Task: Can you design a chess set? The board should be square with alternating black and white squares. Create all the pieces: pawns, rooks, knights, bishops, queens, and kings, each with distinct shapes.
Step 2632:
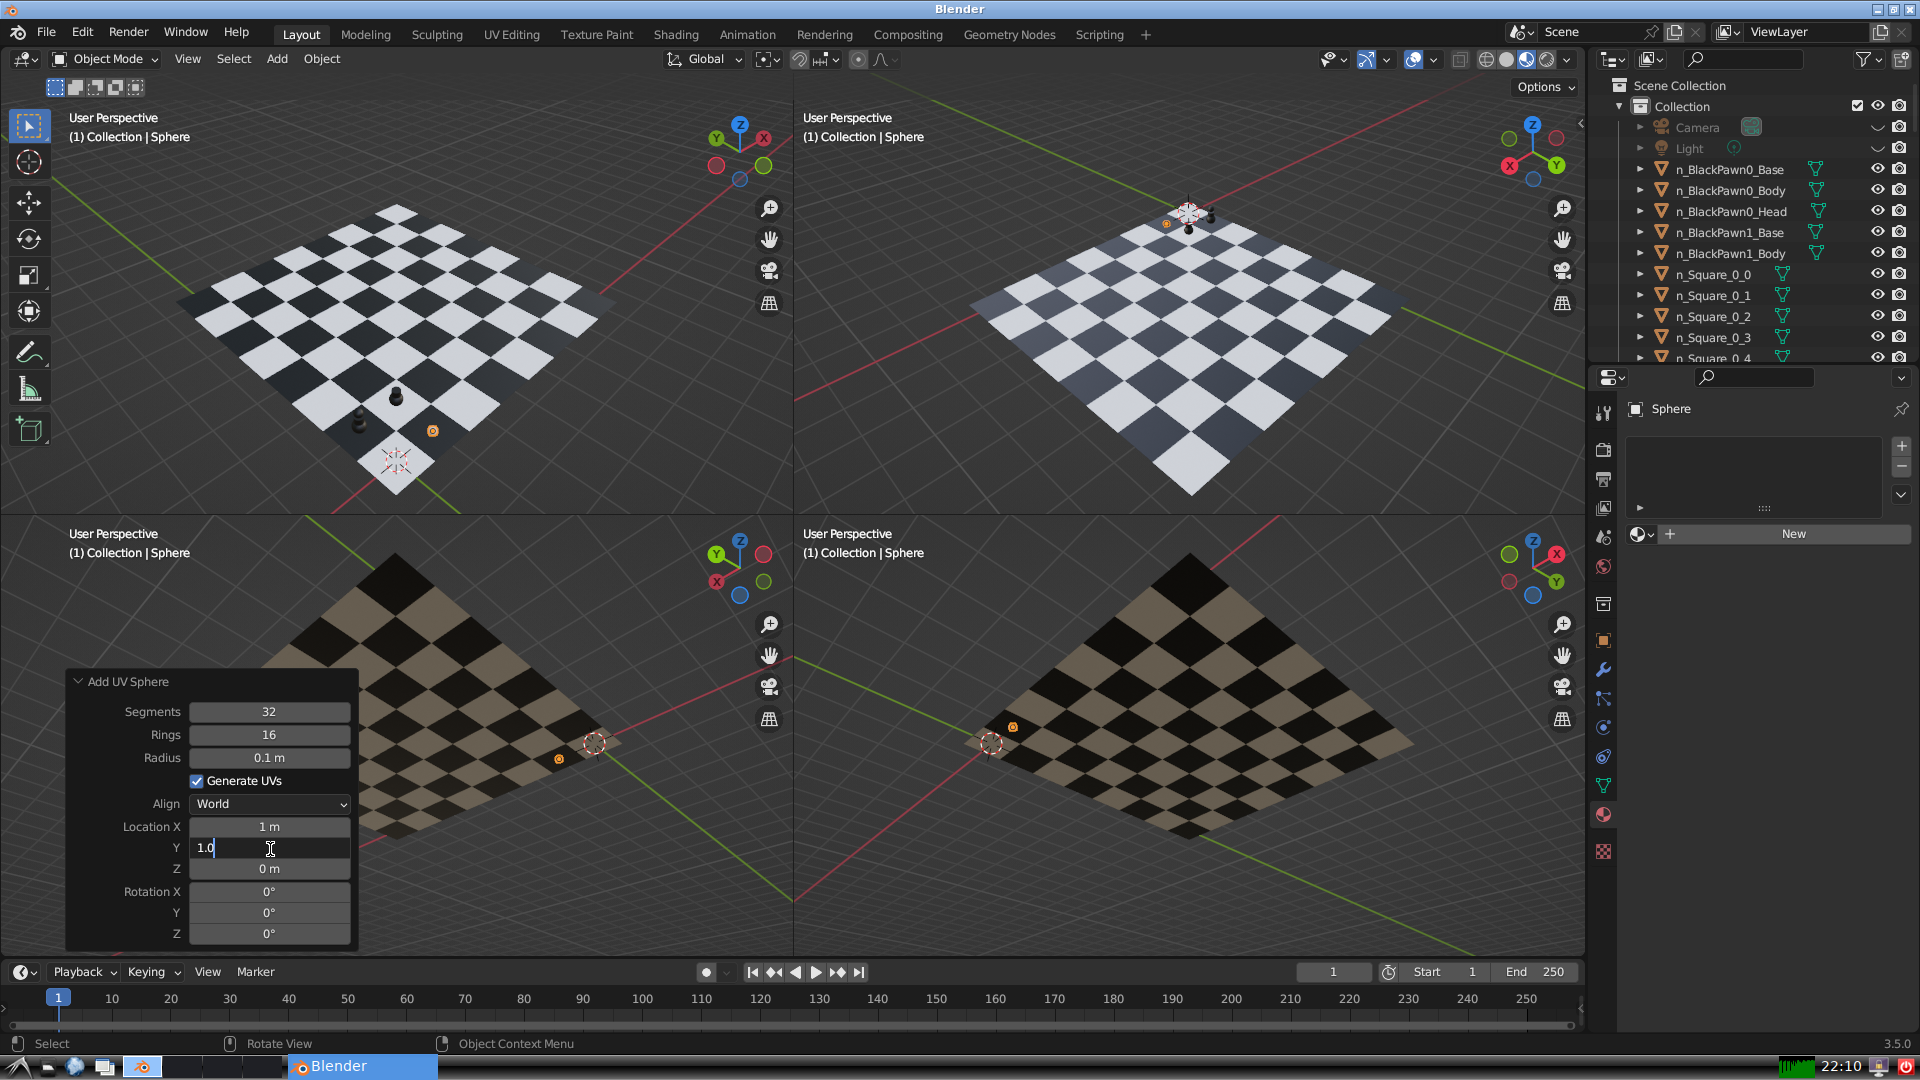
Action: {"key_press": ['Return']}